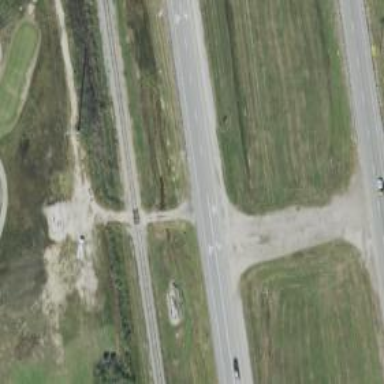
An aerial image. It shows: Trunk link highway.